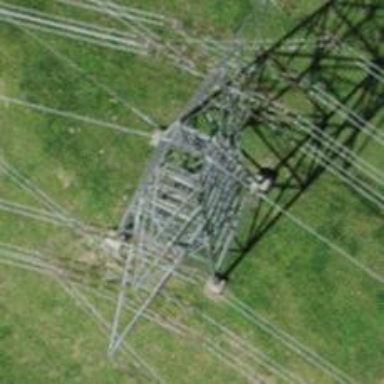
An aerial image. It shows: Power line is depicted.